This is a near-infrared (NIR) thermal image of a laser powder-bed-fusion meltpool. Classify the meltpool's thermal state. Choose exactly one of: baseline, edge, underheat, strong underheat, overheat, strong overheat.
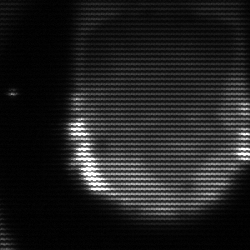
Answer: edge